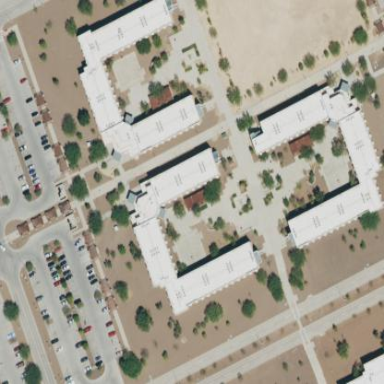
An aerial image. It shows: Building that serves as apartments and military barracks.